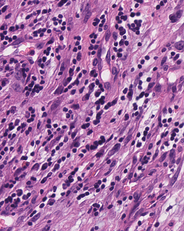
Tumor epithelial tissue: no
Tumor-associated stroma tissue: yes
Normal tissue: no